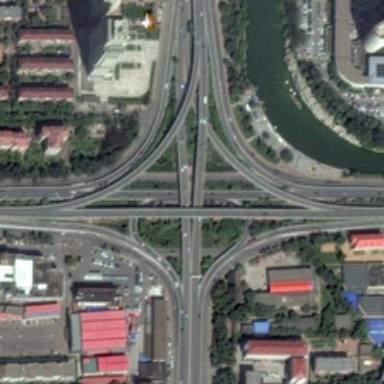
Many buildings and green trees are near a viaduct .